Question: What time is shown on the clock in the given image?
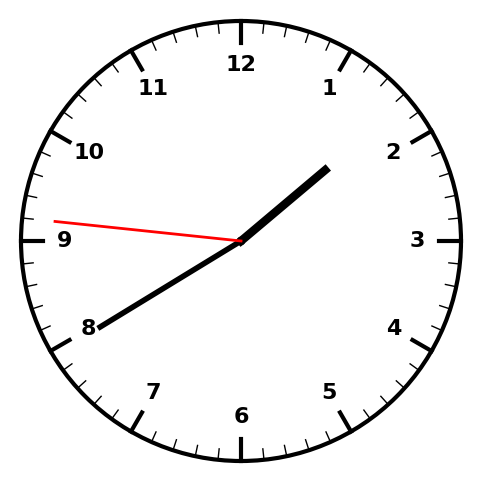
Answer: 01:39:46